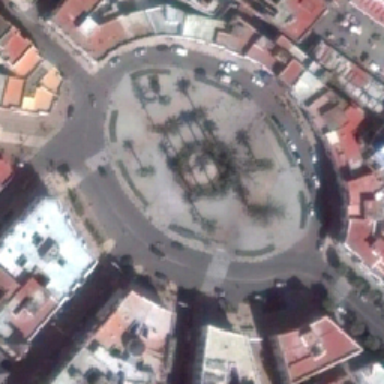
Many buildings surround the oval square .